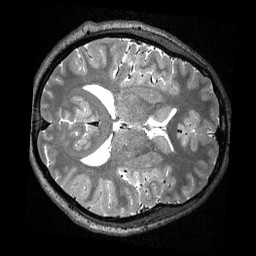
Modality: T2w
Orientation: axial
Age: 26
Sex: male
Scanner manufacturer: siemens
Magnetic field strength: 3 T
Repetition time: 3.2 s
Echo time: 0.479 s